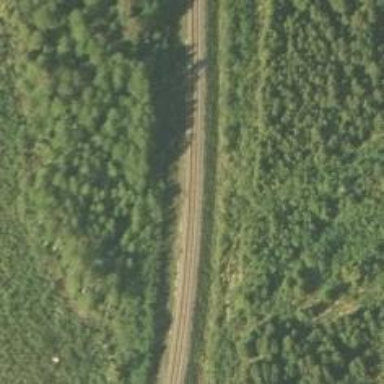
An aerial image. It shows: Continuous railway track.